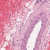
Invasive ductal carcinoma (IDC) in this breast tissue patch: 0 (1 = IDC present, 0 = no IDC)